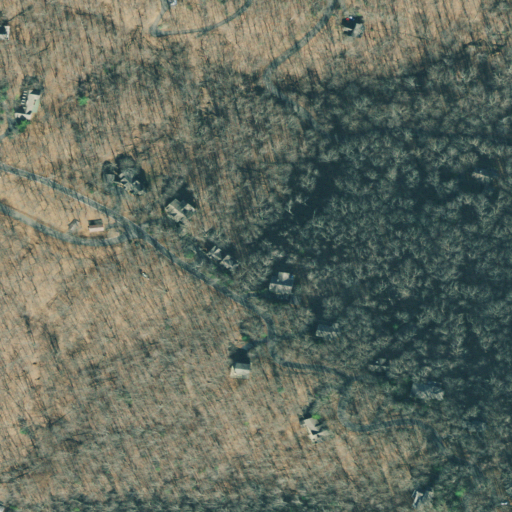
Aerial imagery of gap in Georgia named Disharoon Gap containing deciduous forest and open development